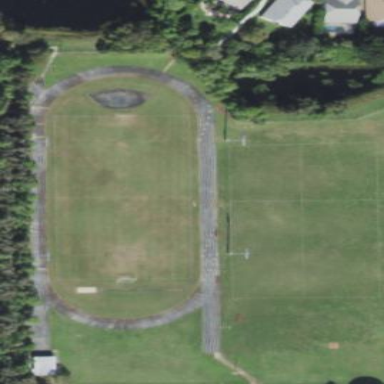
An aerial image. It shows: American football pitch.